Question: I need to design a website with html, bootstrap etc. Main critiriea is that in any browser window size the scroll bar donot have to appear. image and other has to adjust for that. Screen is like:.

Please help me.
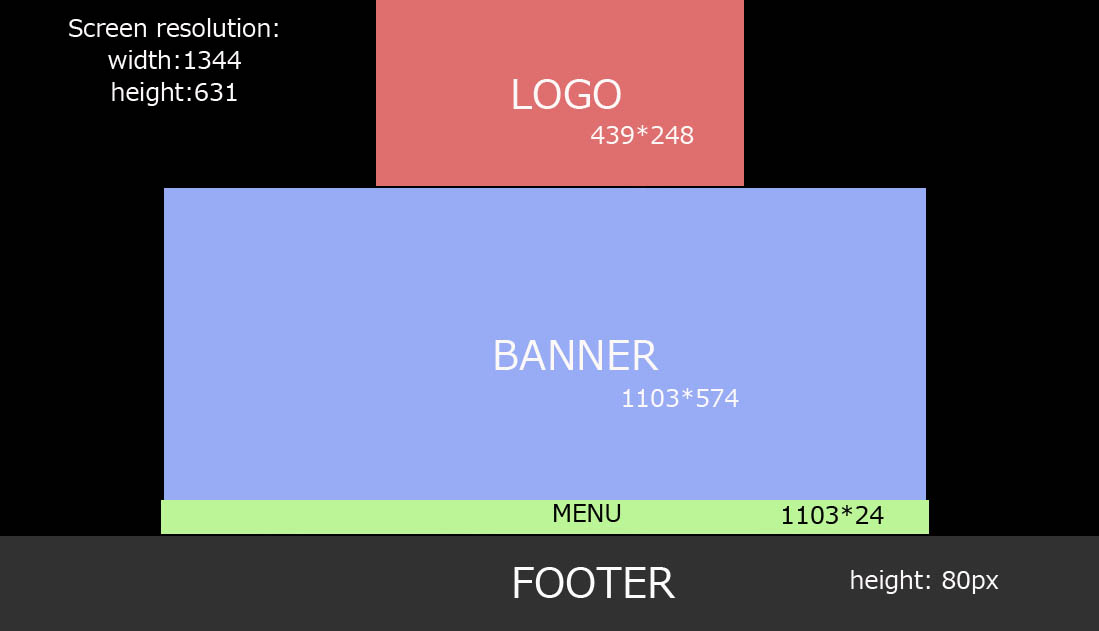
Answer: This is a tough one. You have to use media queries for height, account for popular heights and make the elements for the intermediate height states not overflowing your screen. I suggested you use the following media queries and adjust your elements for each of them accordingly:
'''
@media (min-height: 1200px) {
.banner{ height: 760px; } //example
}
@media (min-height: 1080px) {
.banner{ height: 600px; } //example
}
@media (min-height: 900px) {
.banner{ height: 560px; } //example
}
@media (min-height: 800px) {
.banner{ height: 440px; } //example
}
@media (min-height: 768px) {
.banner{ height: 400px; } //example
}
@media (min-height: 600px) {
.banner{ height: 300px; } //example
}
'''